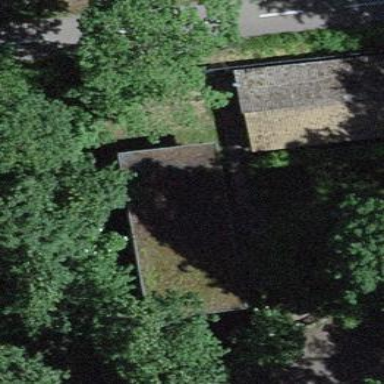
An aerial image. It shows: Shed building.